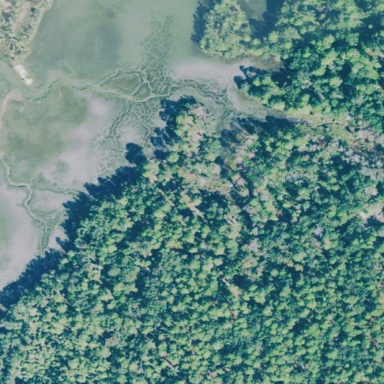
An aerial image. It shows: Nonforested wetland area.